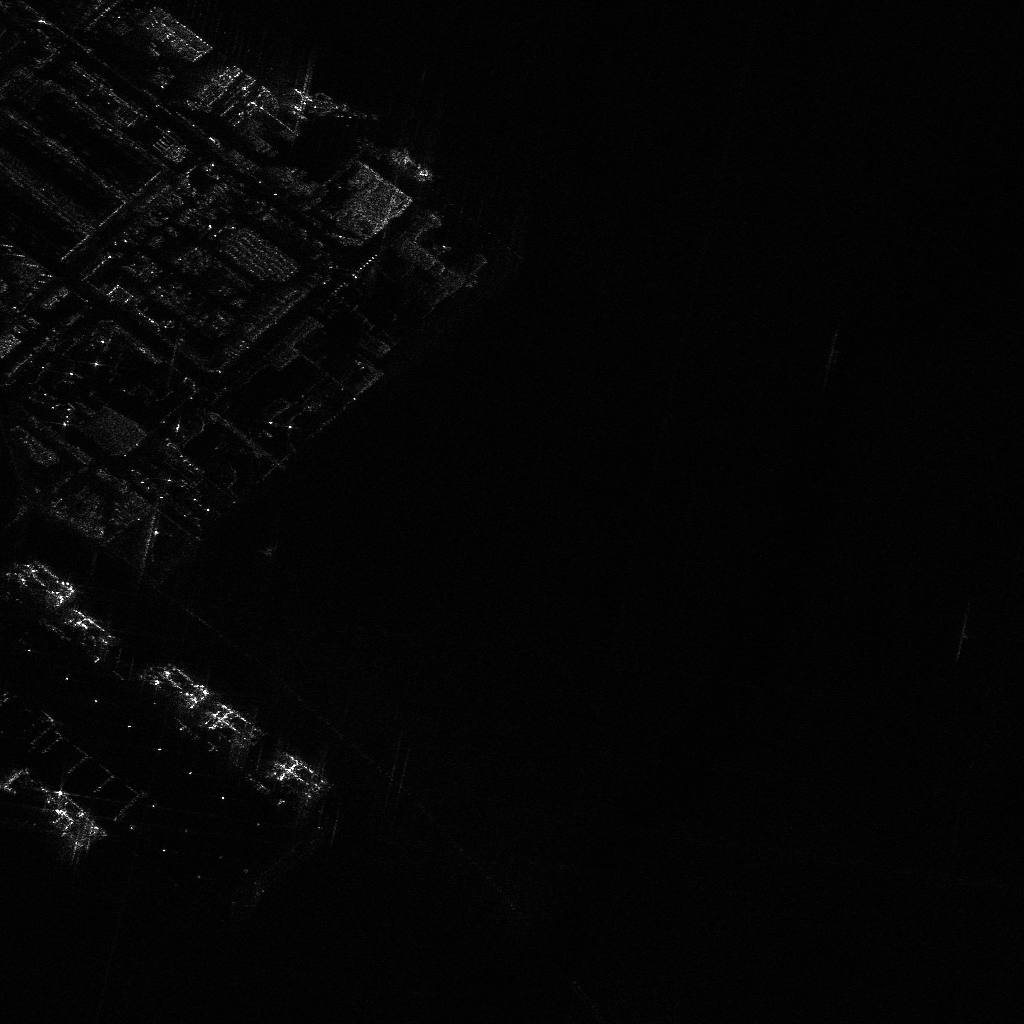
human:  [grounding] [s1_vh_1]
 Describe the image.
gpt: In the satellite image, there is  <ref>5 medium container </ref> <box>[[4, 78, 10, 79, 41], [2, 79, 9, 81, 41], [20, 70, 24, 71, 41], [27, 74, 31, 75, 41], [26, 75, 31, 76, 41]]</box> located at bottom left,  <ref>7 medium container </ref> <box>[[2, 55, 7, 56, 41], [1, 56, 6, 57, 41], [6, 60, 11, 61, 41], [5, 61, 10, 62, 41], [15, 65, 20, 66, 41], [14, 66, 19, 67, 41], [20, 69, 25, 70, 41]]</box> located at left,  <ref>1 medium container </ref> <box>[[37, 15, 42, 17, 39]]</box> located at top.